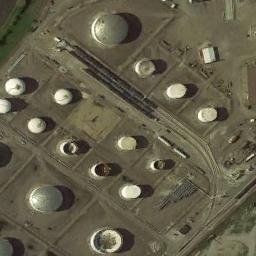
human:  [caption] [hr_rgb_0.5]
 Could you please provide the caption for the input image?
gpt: There are many storage tanks of different sizes .

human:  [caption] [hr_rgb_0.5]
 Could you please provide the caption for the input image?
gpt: There are many differently sized storage tanks in the factory .

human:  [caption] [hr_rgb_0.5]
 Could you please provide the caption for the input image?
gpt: There are some white and silver storage tanks on the bare land .

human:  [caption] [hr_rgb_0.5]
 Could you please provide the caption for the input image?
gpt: There are several rows of buildings next to these storage tanks .

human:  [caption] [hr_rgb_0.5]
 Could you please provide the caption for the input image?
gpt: There are some storage tanks of different sizes .